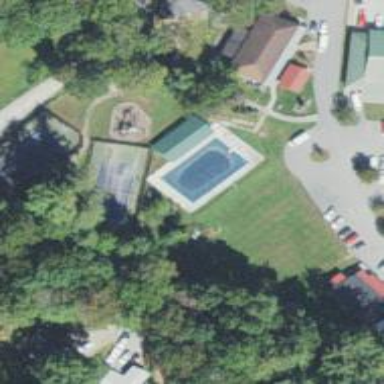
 perfect for swimming and other water activities."